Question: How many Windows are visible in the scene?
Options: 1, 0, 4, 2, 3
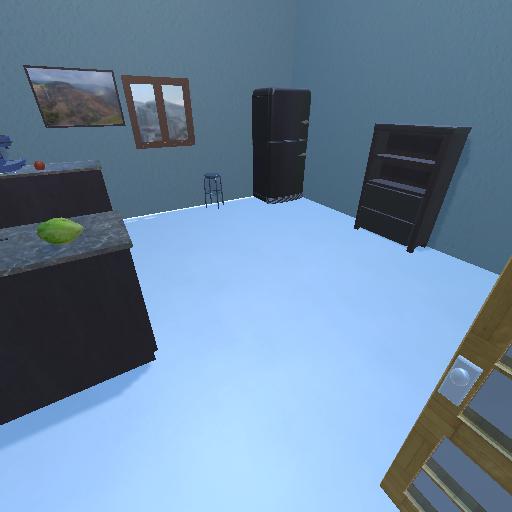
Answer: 1